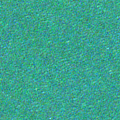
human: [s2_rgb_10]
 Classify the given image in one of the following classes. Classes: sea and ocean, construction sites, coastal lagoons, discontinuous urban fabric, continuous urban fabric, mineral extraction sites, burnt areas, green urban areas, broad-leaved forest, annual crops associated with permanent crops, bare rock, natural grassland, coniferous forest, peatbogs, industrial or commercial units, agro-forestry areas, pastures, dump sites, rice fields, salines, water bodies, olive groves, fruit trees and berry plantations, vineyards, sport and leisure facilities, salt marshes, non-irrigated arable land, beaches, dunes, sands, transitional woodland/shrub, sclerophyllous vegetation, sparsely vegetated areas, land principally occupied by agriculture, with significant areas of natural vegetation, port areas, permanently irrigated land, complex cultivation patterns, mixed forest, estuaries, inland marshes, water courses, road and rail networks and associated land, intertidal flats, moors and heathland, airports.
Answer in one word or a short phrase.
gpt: sea and ocean